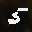
Label: 5